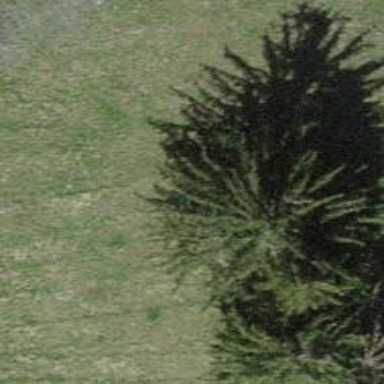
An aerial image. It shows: Single tag "natural: tree."